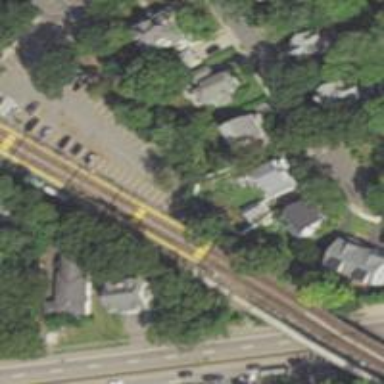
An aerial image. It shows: Railway crossing.